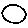
Label: circle